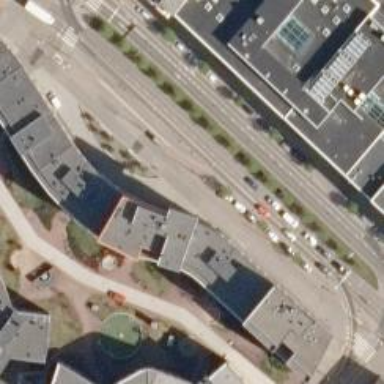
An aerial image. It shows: Primary road with asphalt surface that has tram tracks embedded in it.